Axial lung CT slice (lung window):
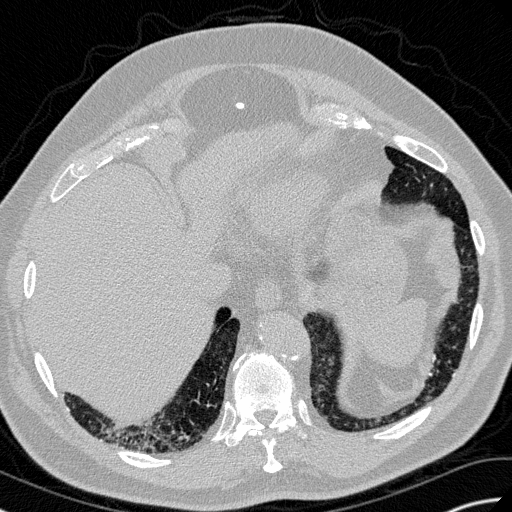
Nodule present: no